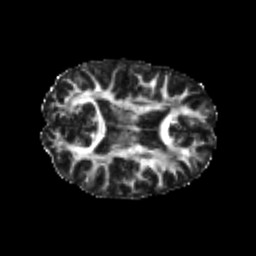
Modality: FA
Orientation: axial
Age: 21
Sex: male
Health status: healthy
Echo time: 0.074 s